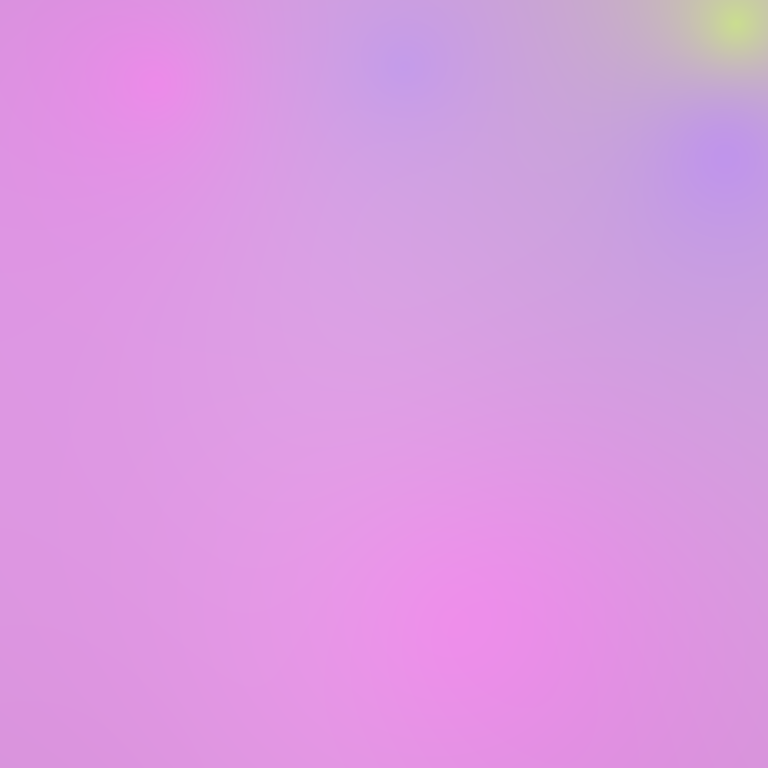
Abstract light effect, smooth gradient from soft pink to light purple, calm atmosphere, diffuse glow, no room, no furniture, no objects.